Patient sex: M
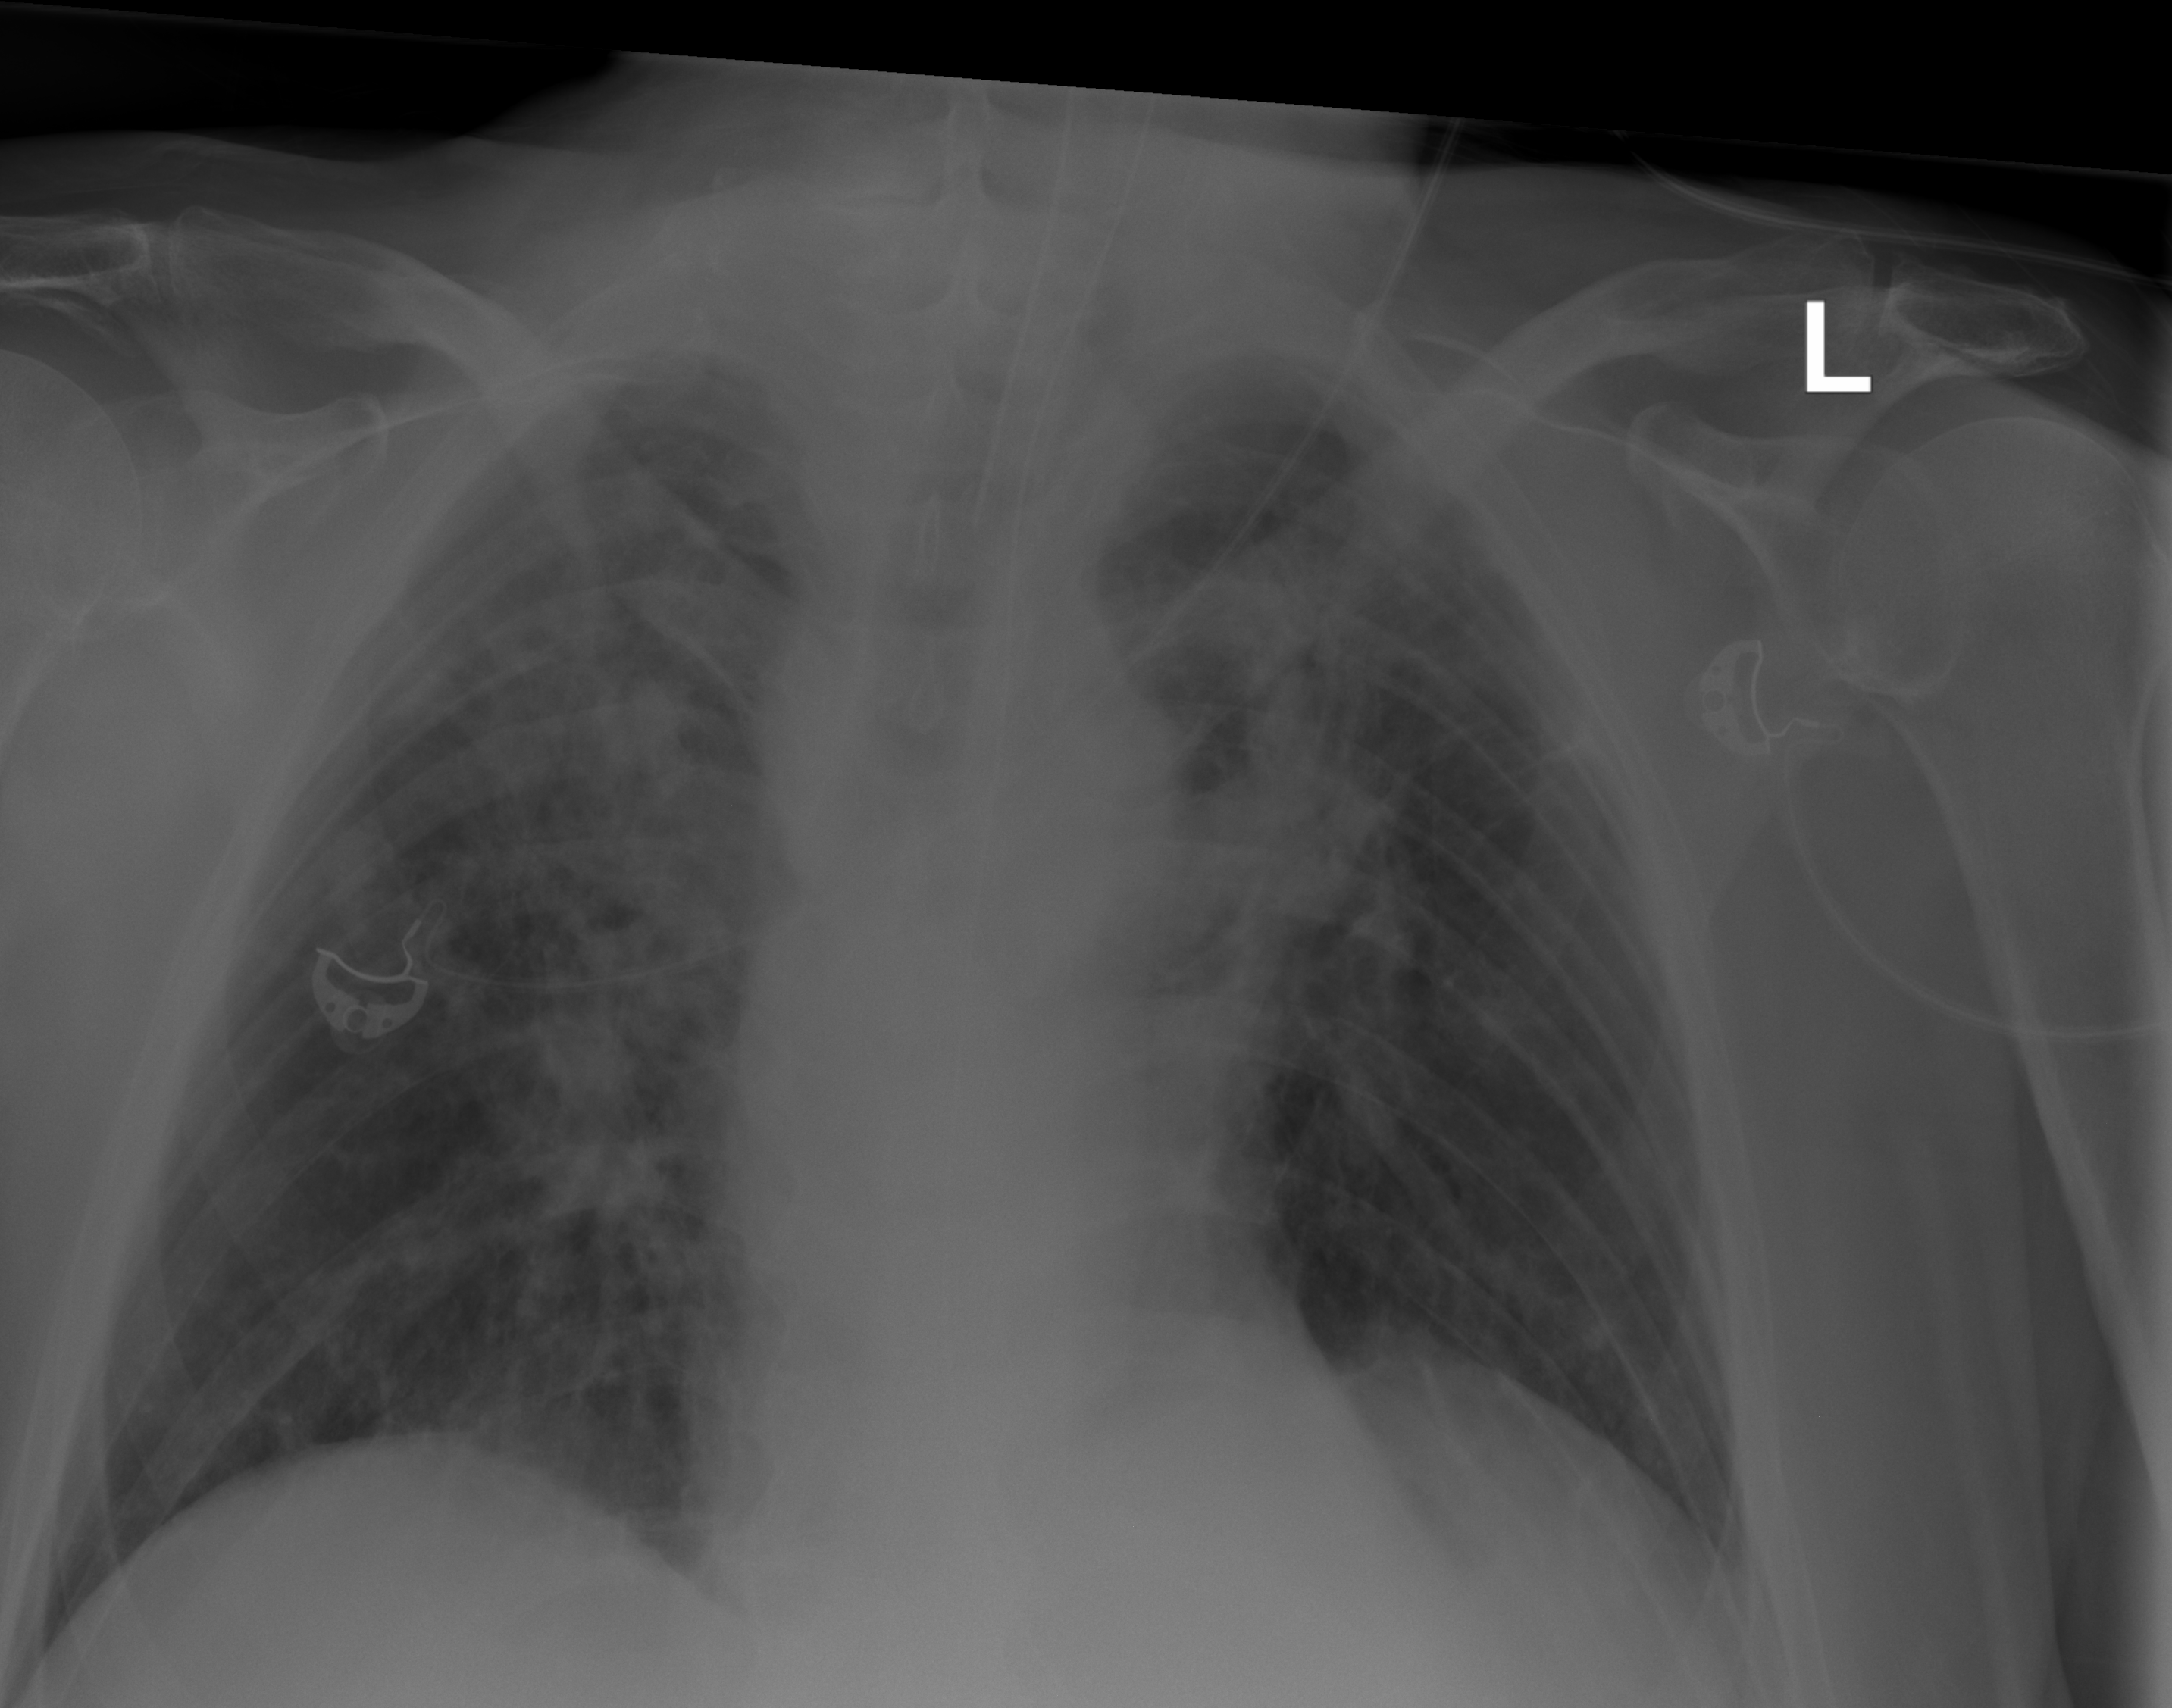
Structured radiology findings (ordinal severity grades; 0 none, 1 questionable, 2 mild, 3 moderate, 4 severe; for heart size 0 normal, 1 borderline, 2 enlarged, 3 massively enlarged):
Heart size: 2
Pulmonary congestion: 0
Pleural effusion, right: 0
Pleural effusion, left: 0
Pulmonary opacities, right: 3
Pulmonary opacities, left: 3
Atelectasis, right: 2
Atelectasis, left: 2